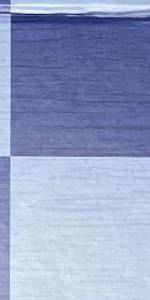
Label: Empty